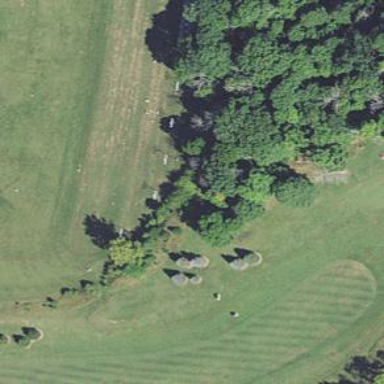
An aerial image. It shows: Grass area designated as golf tee.